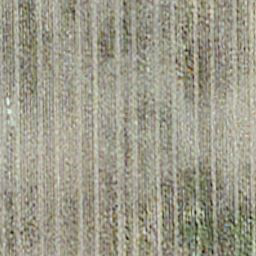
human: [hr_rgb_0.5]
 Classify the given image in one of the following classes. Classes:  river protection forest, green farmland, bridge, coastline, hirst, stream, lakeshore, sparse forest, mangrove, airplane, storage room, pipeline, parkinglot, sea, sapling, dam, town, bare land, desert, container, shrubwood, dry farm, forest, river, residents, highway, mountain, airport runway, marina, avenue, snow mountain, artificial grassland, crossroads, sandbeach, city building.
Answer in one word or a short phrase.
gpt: dry farm